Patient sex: M
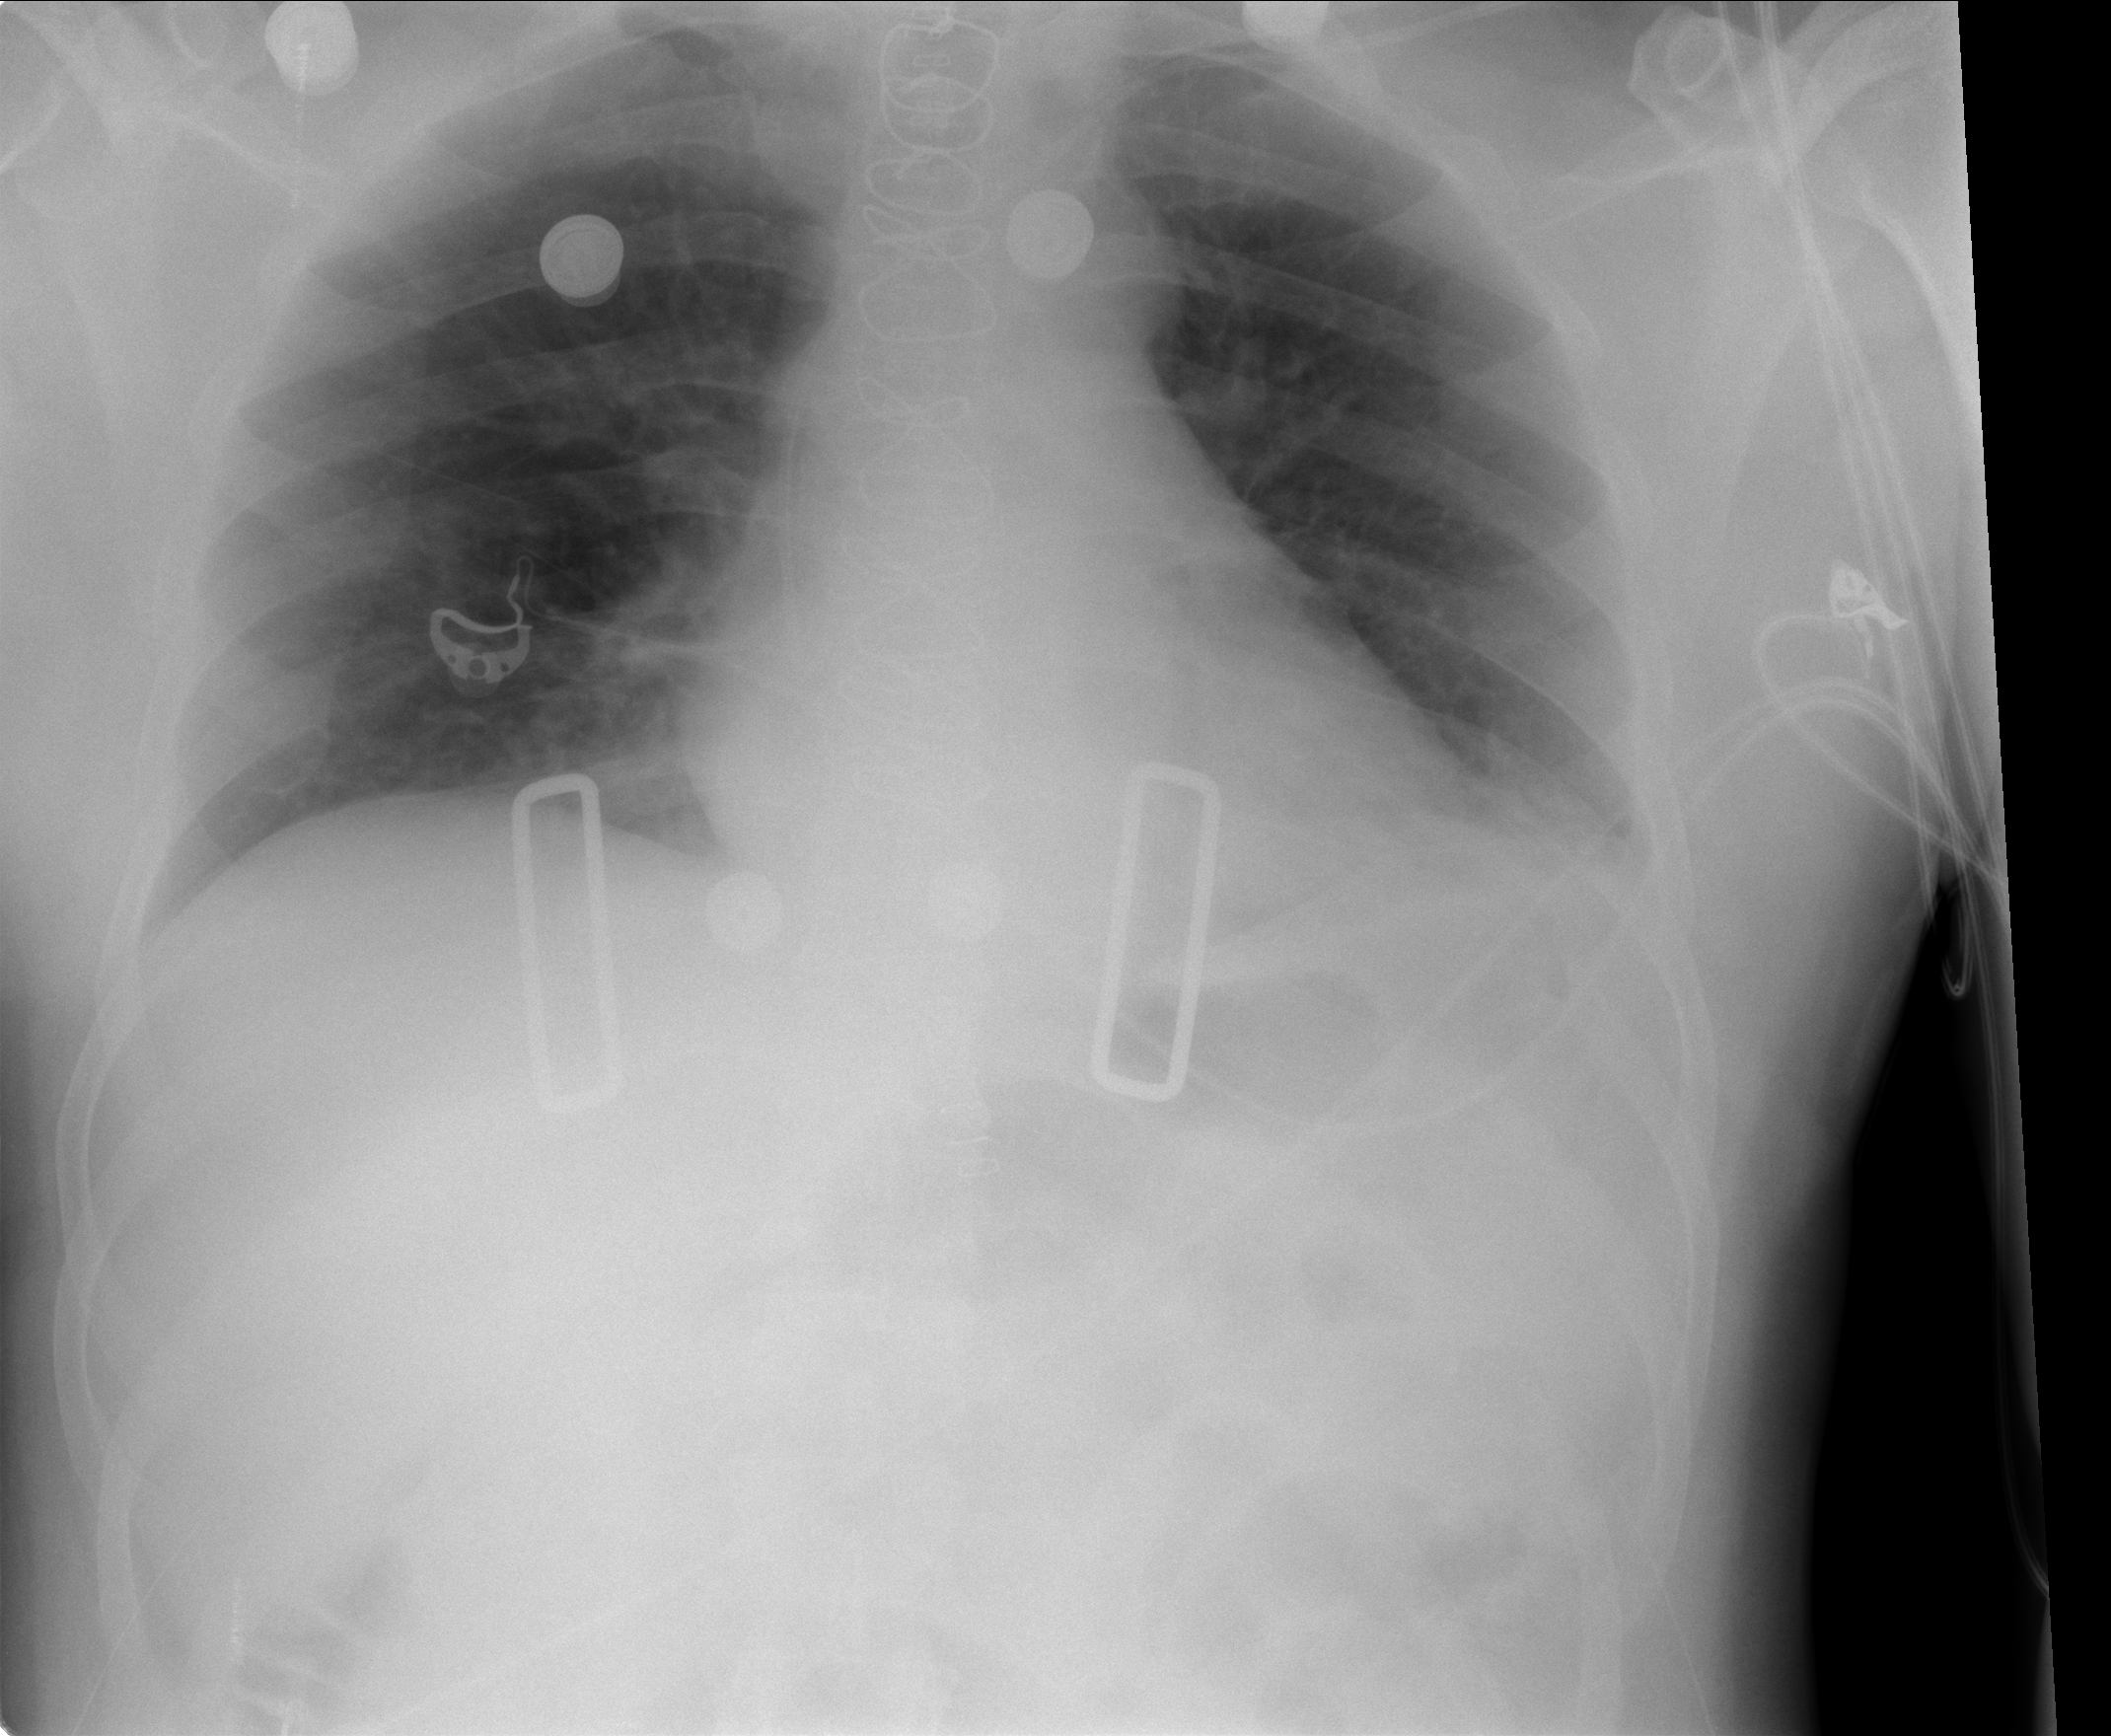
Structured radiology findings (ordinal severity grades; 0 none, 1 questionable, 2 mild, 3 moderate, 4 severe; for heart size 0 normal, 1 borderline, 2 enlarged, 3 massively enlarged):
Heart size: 1
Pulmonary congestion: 1
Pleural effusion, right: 0
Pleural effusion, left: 1
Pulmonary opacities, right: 0
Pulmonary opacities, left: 0
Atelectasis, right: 0
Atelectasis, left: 2